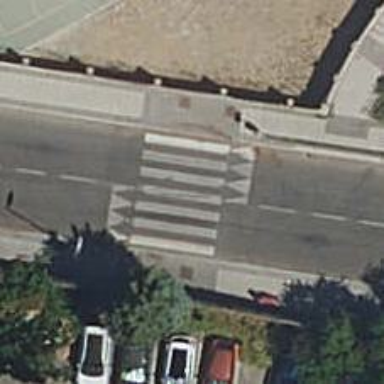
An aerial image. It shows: Uncontrolled zebra crossing on the road.